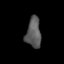
Tissue: skin
Cell type: Fibroblasts
Senescence score: 0.7871
Nuclear area (px): 438
Mean DAPI intensity: 90.053